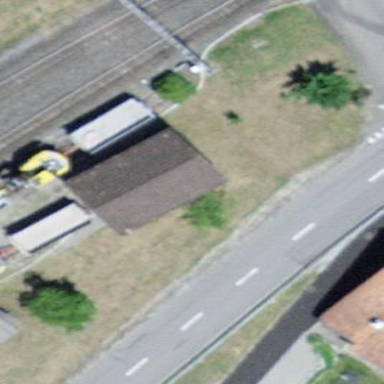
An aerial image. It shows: Transportation building.